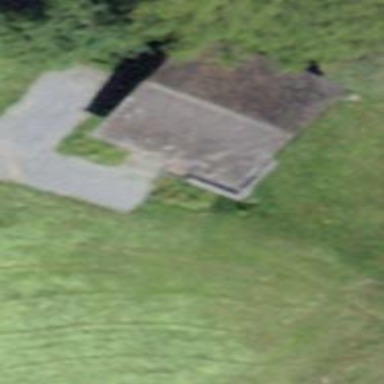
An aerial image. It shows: Building with tile roof.